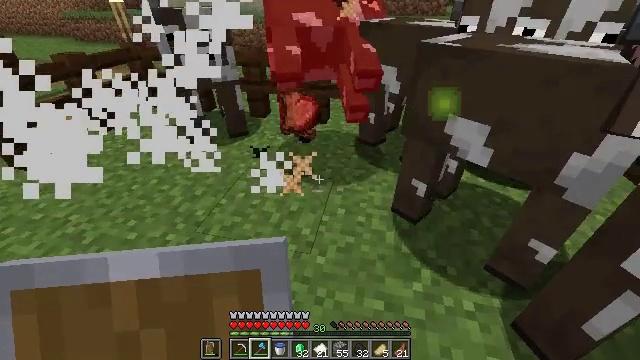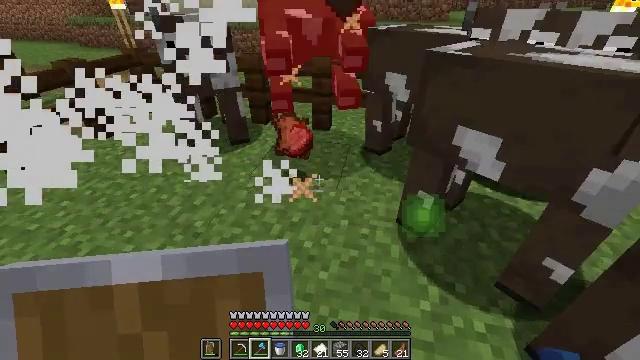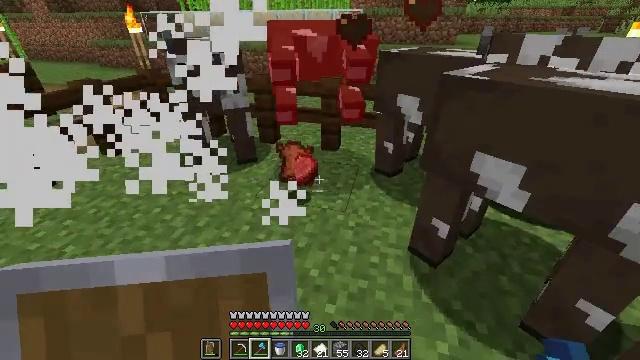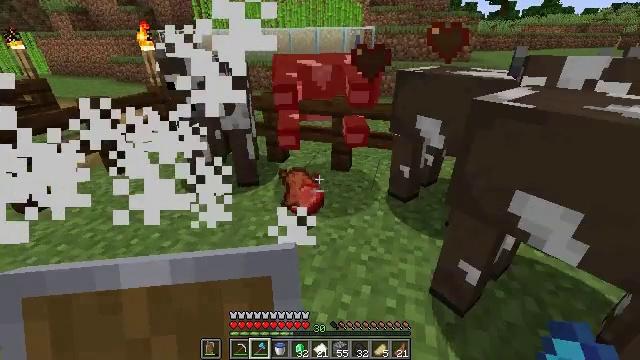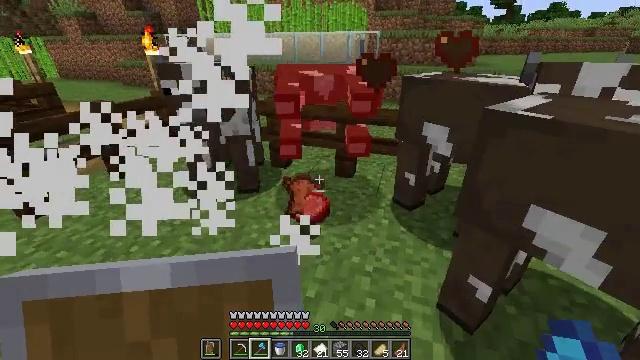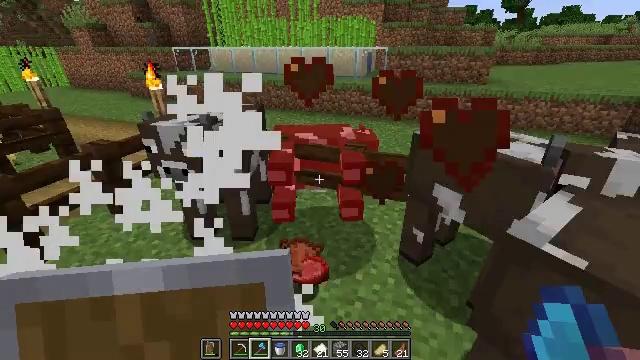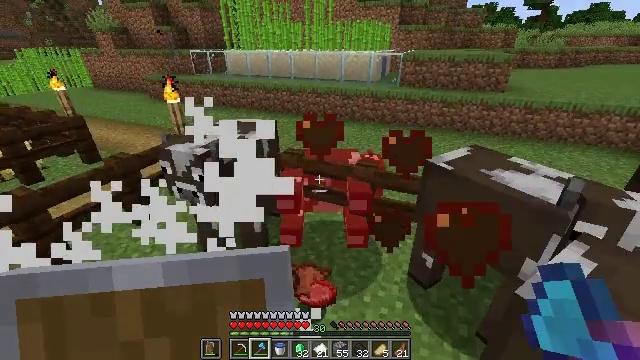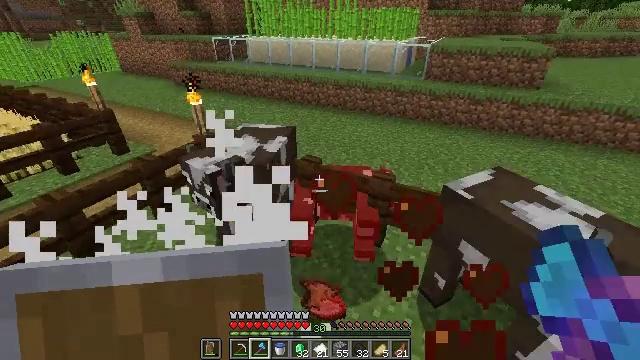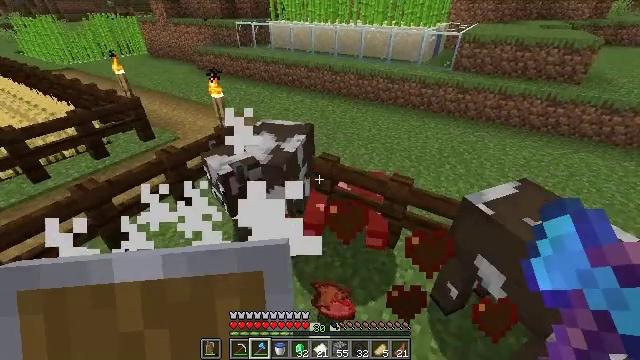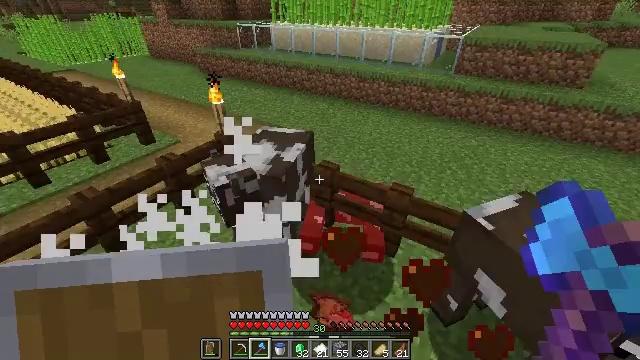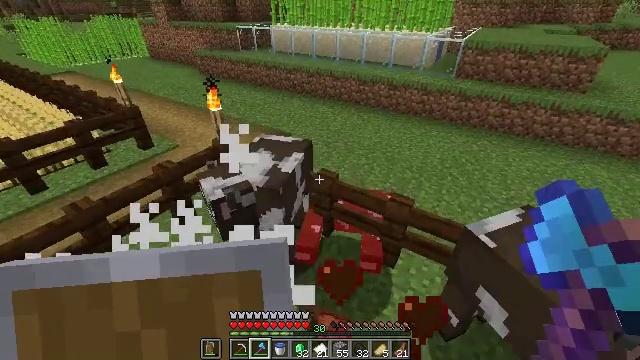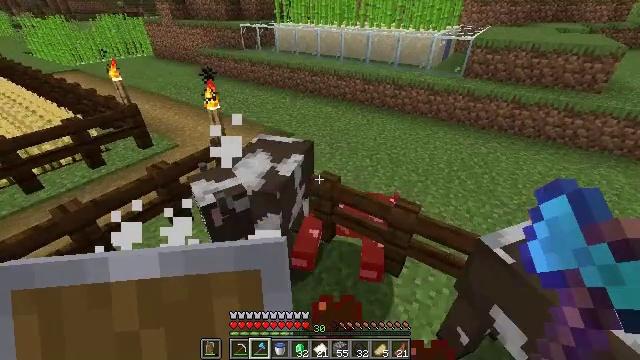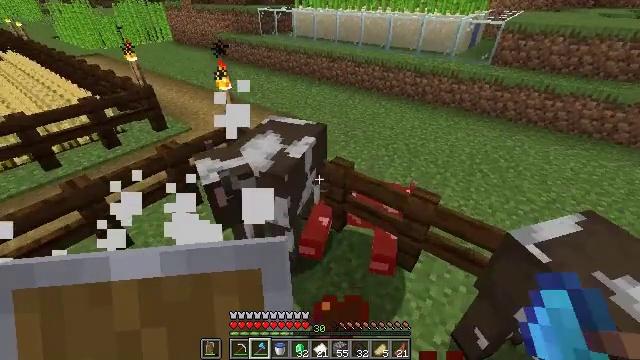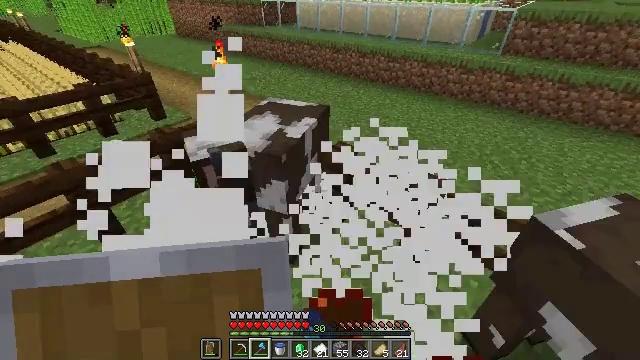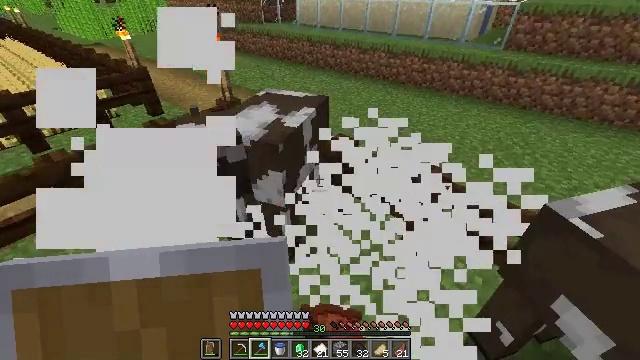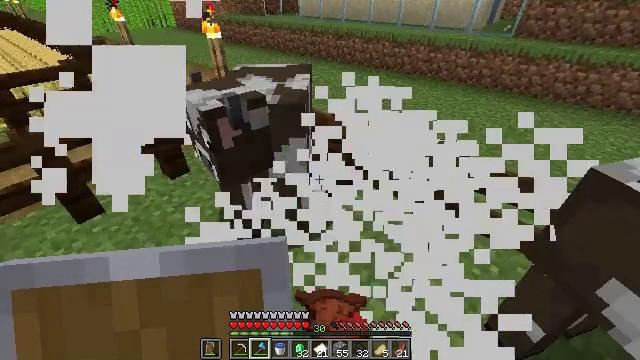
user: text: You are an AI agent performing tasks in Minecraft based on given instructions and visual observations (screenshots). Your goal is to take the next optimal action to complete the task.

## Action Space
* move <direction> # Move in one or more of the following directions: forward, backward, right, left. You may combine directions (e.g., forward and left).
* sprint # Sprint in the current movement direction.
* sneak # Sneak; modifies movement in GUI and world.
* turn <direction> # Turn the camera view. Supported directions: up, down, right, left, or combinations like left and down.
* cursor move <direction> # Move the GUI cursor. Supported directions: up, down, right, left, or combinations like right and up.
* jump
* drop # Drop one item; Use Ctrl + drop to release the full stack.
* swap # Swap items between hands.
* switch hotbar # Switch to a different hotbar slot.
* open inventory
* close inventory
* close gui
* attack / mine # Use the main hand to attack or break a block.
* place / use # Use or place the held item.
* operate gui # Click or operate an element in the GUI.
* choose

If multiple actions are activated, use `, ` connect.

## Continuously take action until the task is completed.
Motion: motion action
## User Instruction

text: Kill mobs.
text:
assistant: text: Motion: move forward
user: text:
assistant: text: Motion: move forward, turn left and up
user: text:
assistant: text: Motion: move forward, turn left and up
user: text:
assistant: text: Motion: move forward
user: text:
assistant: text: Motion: move forward, turn left, jump
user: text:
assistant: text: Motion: move forward, turn left, jump
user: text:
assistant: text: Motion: move forward, turn left and down, jump
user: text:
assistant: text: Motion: turn left and down
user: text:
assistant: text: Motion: no_op
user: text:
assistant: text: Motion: no_op
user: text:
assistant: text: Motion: turn left
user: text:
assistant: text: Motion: turn left and down, attack / mine
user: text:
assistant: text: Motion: attack / mine
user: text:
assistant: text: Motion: attack / mine
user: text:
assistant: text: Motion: no_op
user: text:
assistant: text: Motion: turn left
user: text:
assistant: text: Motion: turn left
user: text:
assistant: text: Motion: no_op
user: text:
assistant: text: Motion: no_op
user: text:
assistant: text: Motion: no_op
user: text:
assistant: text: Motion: no_op
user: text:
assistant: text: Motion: no_op
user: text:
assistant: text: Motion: turn left
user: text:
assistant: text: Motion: no_op
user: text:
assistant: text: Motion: no_op
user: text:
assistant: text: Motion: move forward
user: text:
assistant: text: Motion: move forward
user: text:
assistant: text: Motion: turn right and up
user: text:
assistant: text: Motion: no_op
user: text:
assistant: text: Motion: no_op